Interaction volume radius: 5 \u00c5
Interaction volume height: 15 \u00c5
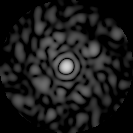
Disorder parameter: 0.836